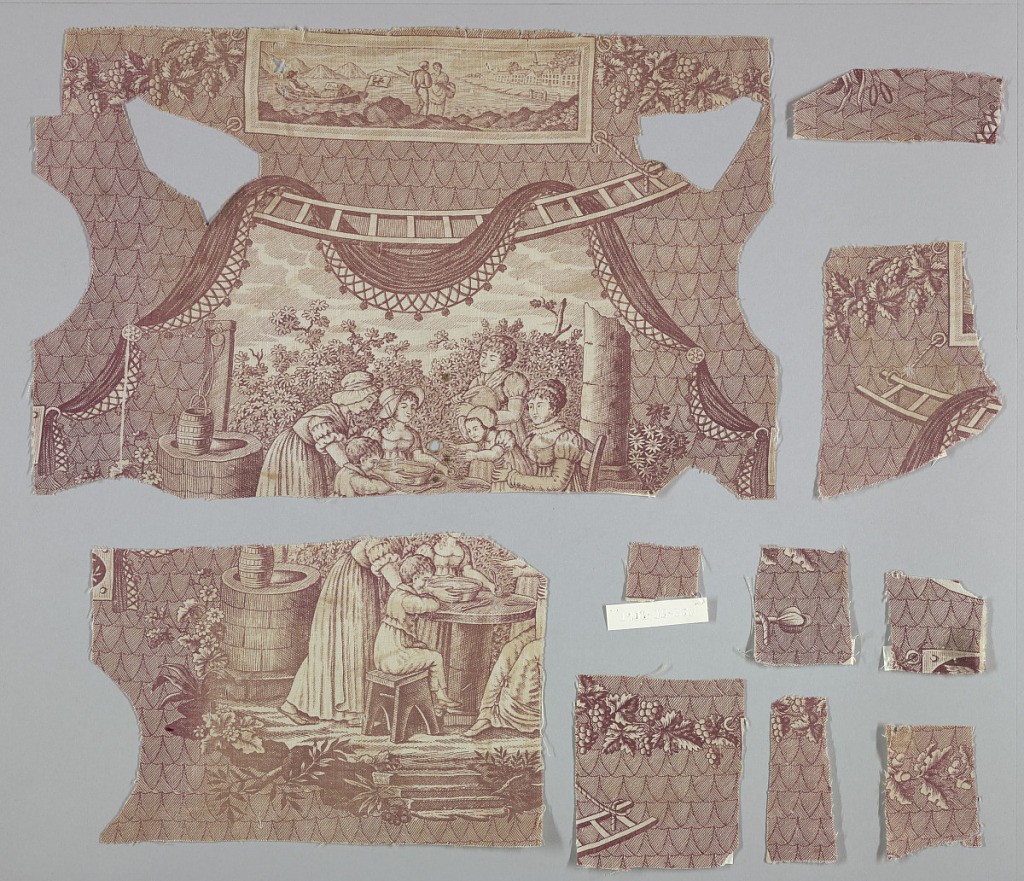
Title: Fragment
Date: ca. 1811
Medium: cotton Technique: printed on plain weave
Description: Fragment of two pieces shows women and children seated at a table. Above is a rectangular panel showing a harbor scene of a man rowing a small boat with a box inscribed with the initials "DM." A couple stands together in conversation on the shore.